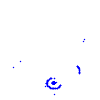
Particle: proton